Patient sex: M
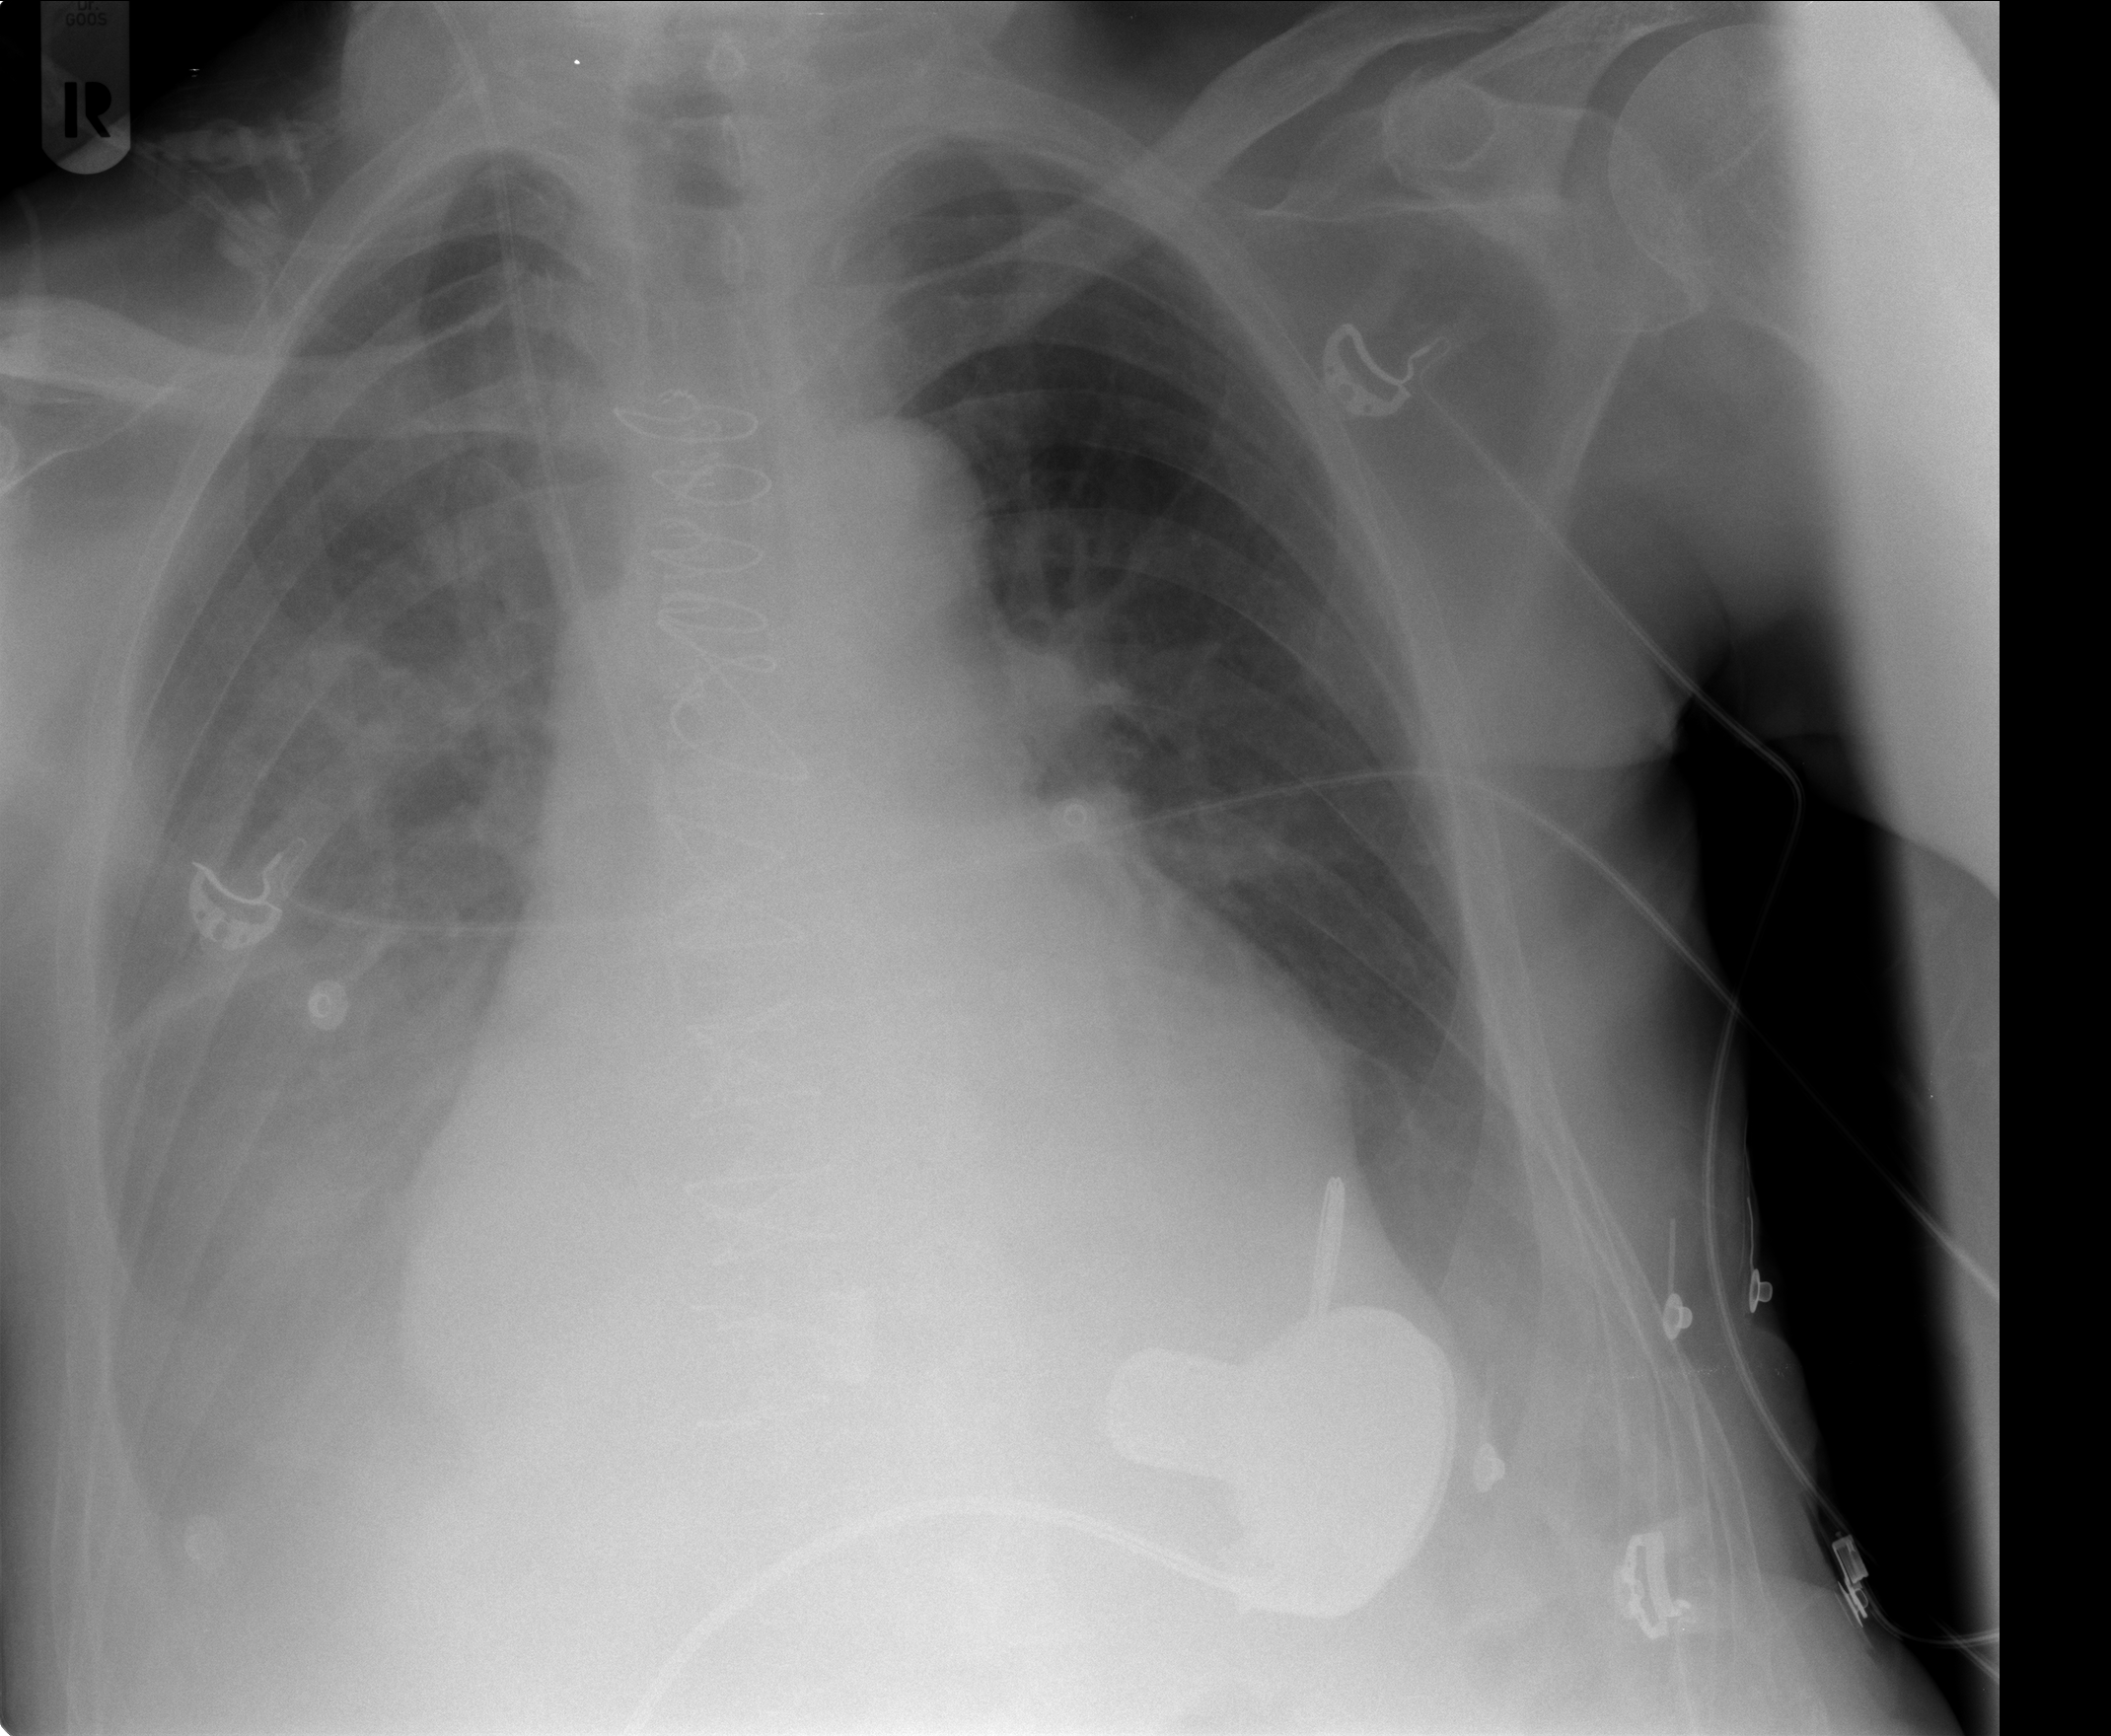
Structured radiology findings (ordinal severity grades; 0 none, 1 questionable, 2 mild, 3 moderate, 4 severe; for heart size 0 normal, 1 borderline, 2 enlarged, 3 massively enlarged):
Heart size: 3
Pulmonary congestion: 2
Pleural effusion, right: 2
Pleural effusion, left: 2
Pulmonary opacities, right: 0
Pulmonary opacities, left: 0
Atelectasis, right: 2
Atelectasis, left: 2